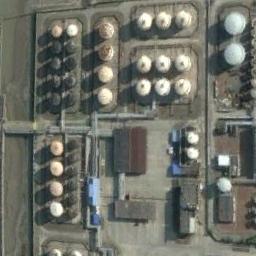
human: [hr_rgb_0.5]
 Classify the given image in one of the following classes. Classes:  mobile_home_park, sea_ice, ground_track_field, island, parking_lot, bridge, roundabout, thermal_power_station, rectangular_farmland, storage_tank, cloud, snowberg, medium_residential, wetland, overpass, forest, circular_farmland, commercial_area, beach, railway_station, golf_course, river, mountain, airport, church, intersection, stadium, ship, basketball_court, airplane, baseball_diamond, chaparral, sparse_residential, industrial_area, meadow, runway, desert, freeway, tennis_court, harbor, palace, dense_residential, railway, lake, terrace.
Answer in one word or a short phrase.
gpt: storage_tank